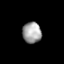
Tissue: lung
Cell type: Epithelial cells
Senescence score: 0.2335
Nuclear area (px): 390
Mean DAPI intensity: 161.003